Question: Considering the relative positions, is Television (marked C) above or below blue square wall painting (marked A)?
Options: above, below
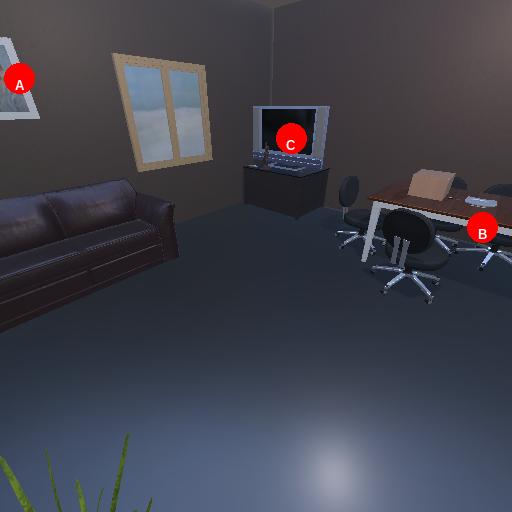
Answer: above